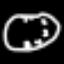
Label: clock